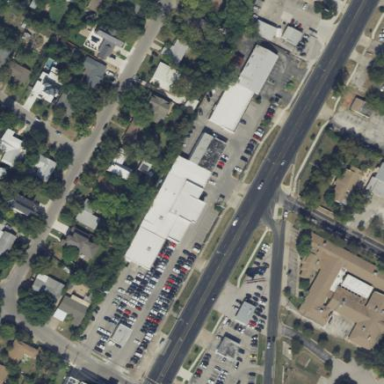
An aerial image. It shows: Building housing car shop.